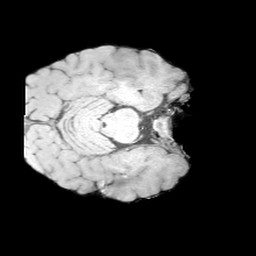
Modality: MP2RAGE
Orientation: axial